Fundus camera: canon
Shooting center: optic_disc
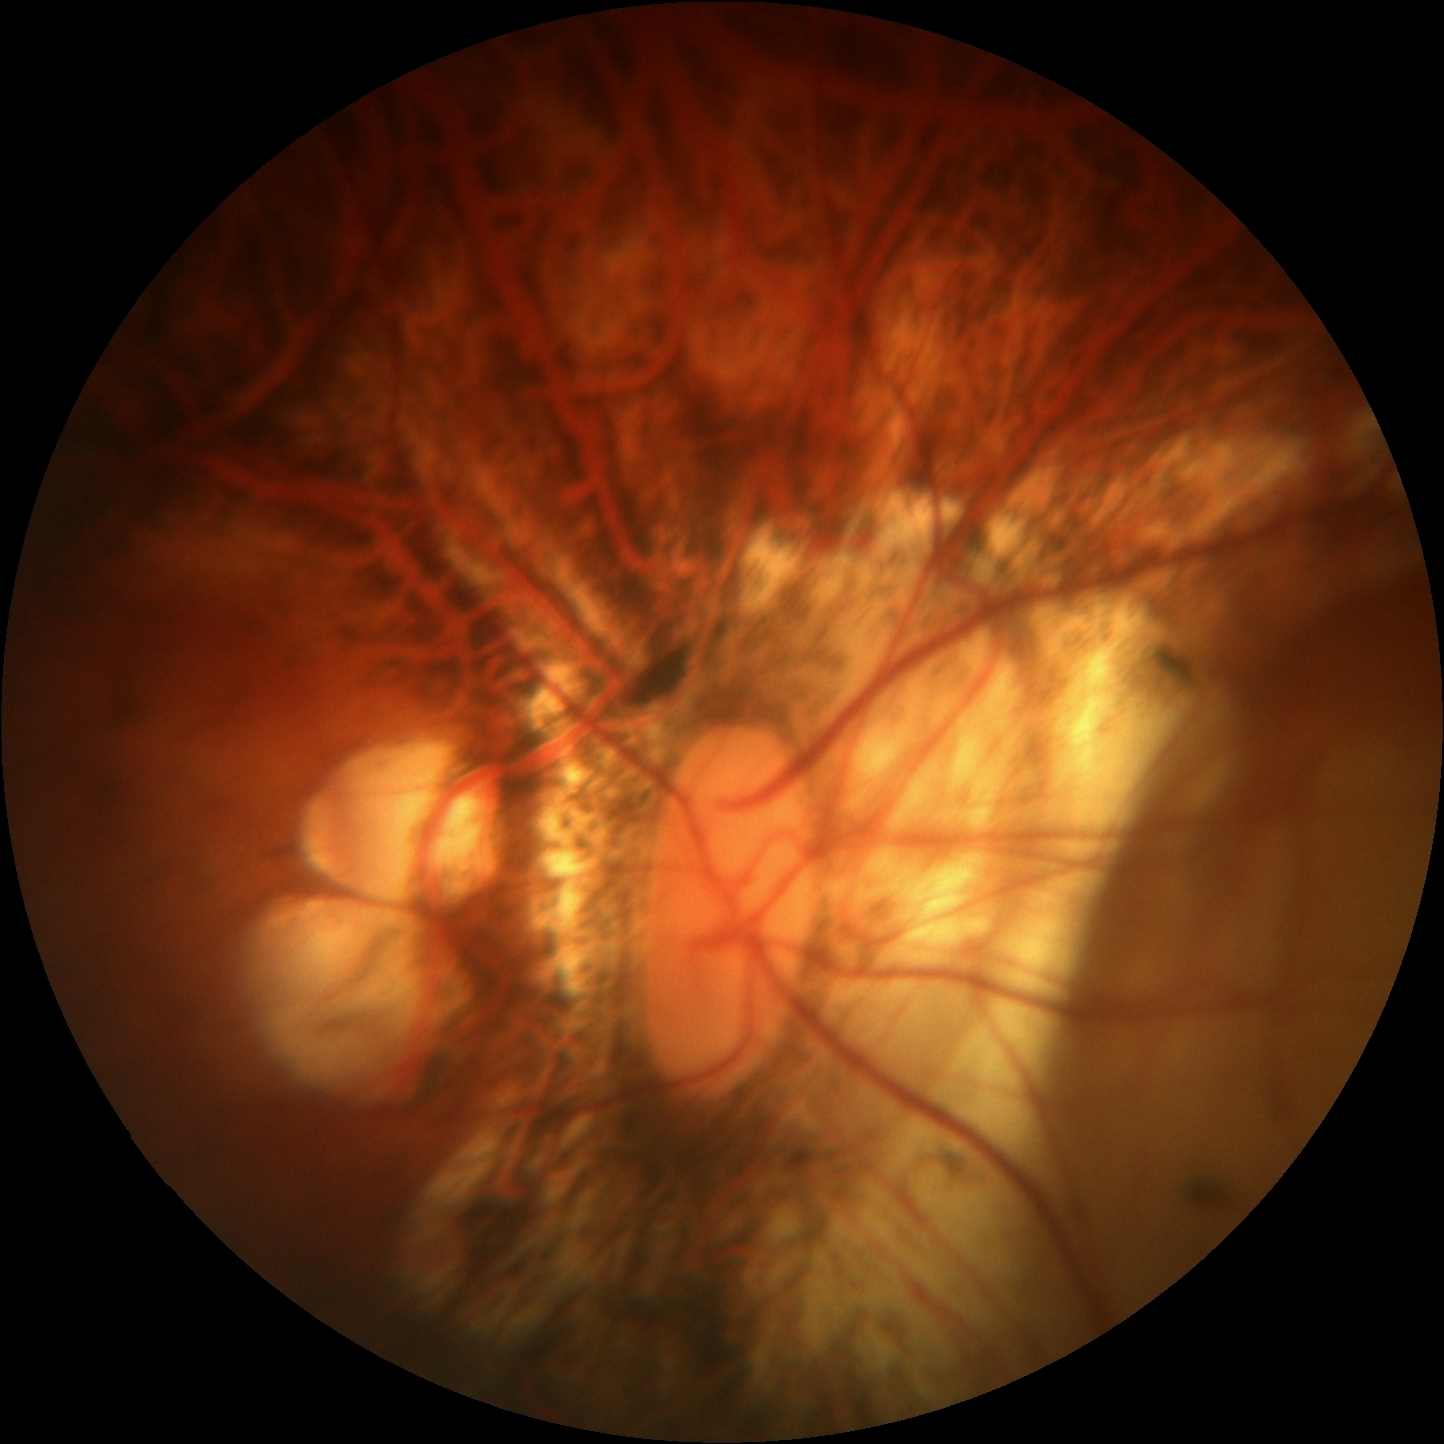
Pathologic myopia: yes
Patchy retinal atrophy: present
Retinal detachment: absent